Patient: sex M, age 48
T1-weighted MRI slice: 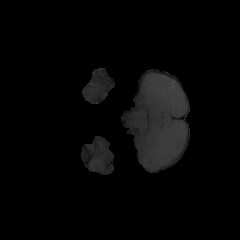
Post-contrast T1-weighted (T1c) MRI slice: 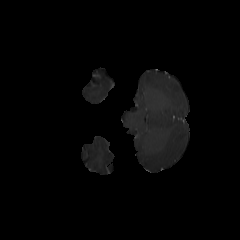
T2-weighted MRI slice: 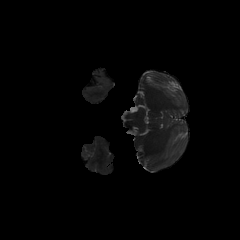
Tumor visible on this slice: no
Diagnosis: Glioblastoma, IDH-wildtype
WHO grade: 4